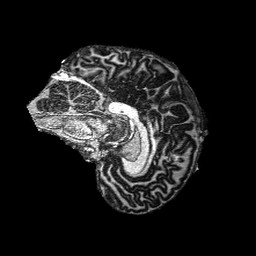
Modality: MP2RAGE
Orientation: sagittal